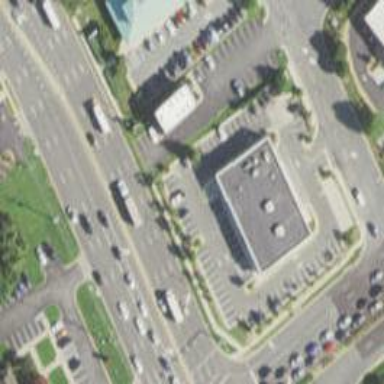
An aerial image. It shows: Parking space.